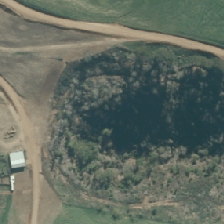
Land cover: harvested_forest